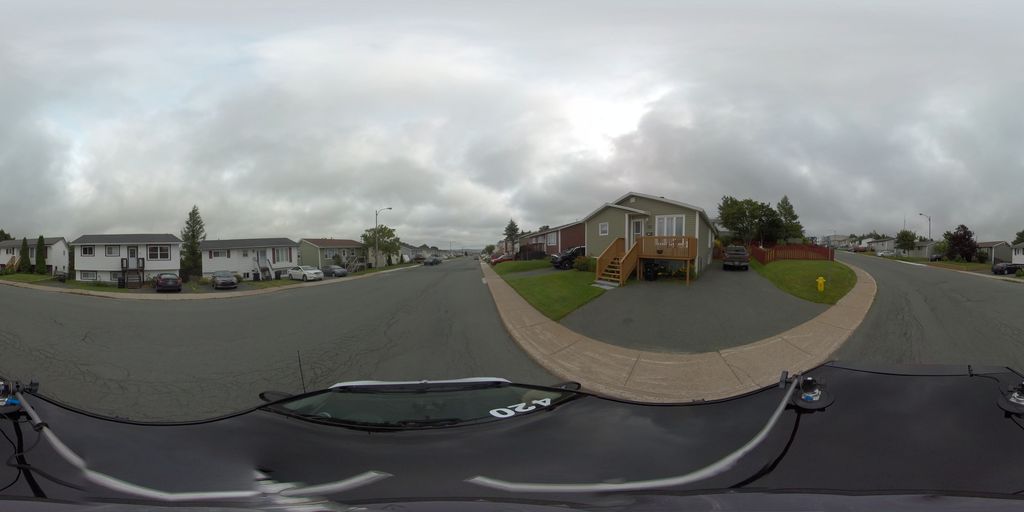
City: st_johns